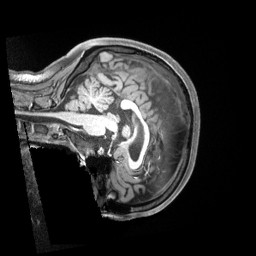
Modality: T1w
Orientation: sagittal
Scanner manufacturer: siemens
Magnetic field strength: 3 T
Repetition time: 2.5 s
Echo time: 0.00218 s